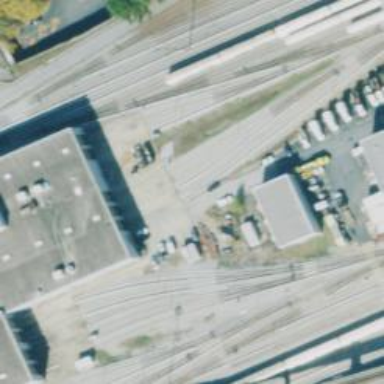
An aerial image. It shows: Electrified rail passing through service yard.